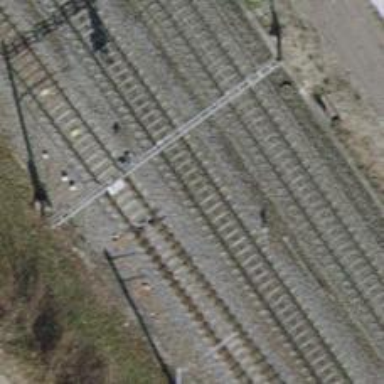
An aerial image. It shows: Railway with electrified contact lines.